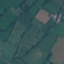
Land use / land cover: Pasture